Brain MRI, t1w sequence, axial 2D slice.
Patient: age 35, sex F, weight 78 kg, height 1.78 m
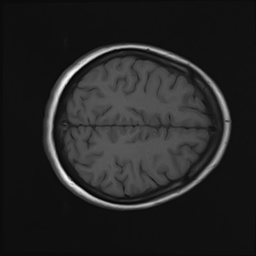